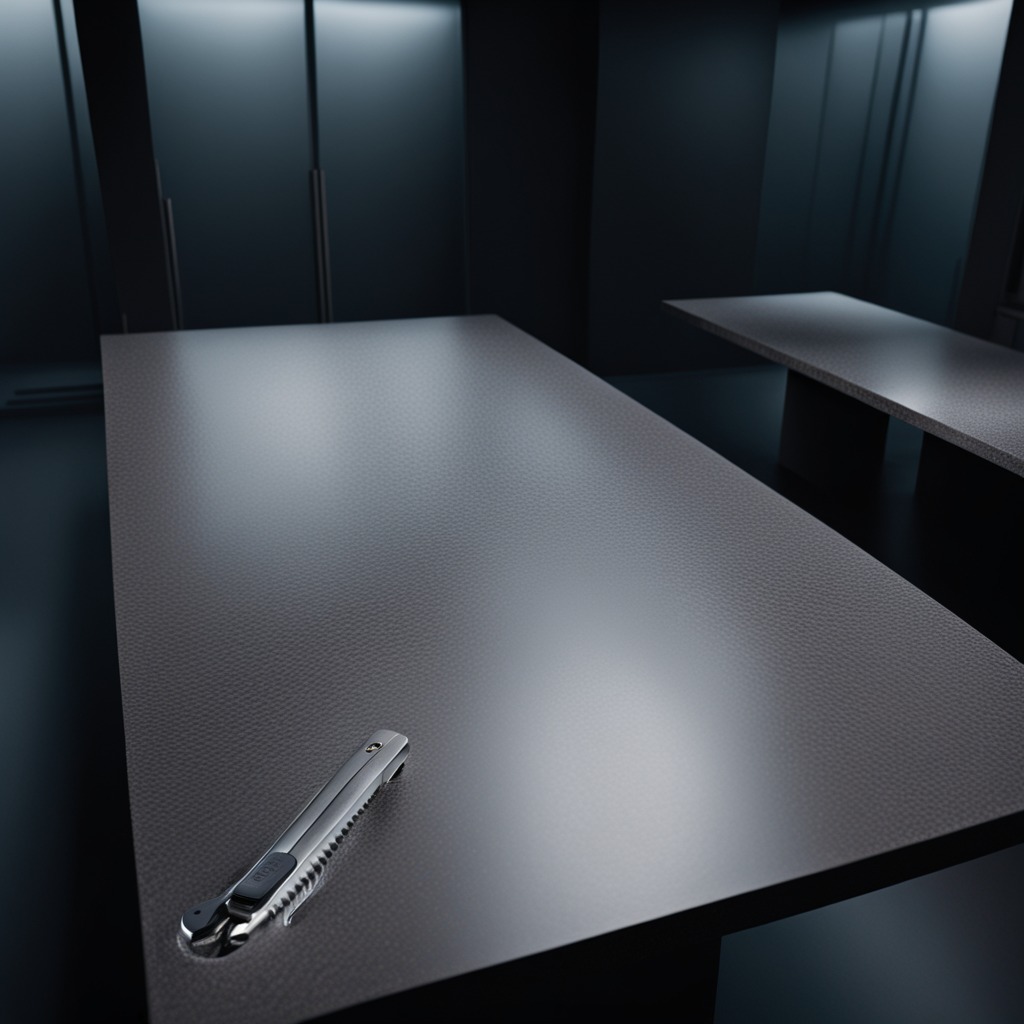
A utility knife lies on the clean granite table inside a workshop at night.